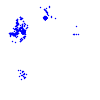
Particle: pion